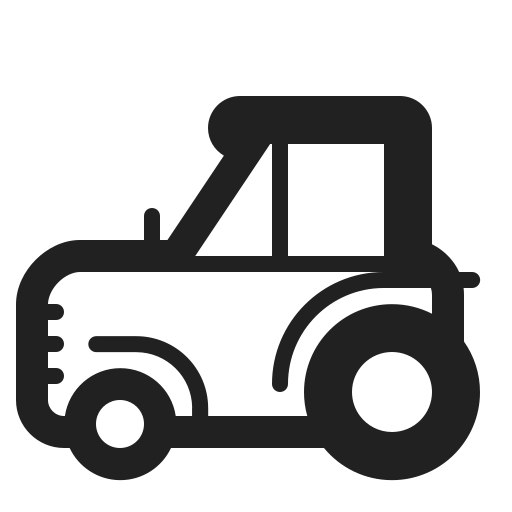
tractor high contrast